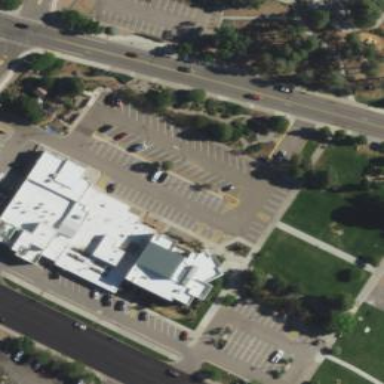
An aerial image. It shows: Civic building.